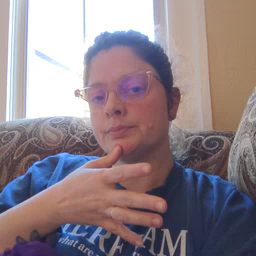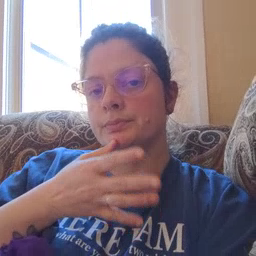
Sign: mad